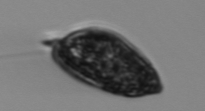
Label: Prorocentrum_micans